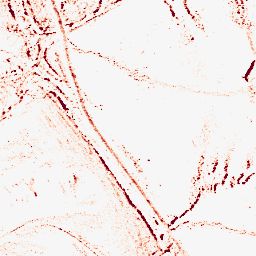
Category: morphological
Decomposition family: morphological_rect
Decomposition parameters: operation: opening
width: 5
height: 3
Upsampling method: sinc_hamming
Upsampling parameters: scale: 4
kernel_size: 8
Upsampling scale: 4